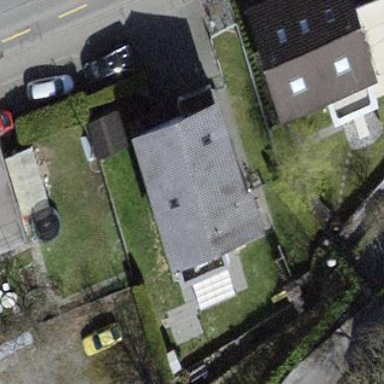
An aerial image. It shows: Building with tiled roof.